Question: In WPF OuterGlowBitmapEffect is no longer supported nor rendered by Net4.0. DropShadow has a little in common and not acceptable in my case. My initial goal is to make a white blurry background for black ClearType text upon AeroGlass window to make it more readable on a dark scenes. I started to play with fx and HLSL. It is quite interesting and powerful but I still can not get closer to OuterGlowBitmapEffect.
My current dummy version that reflects the idea:
'''
sampler2D Sampler : register(S0);
#define PI 3.14f
float4 main(float2 uv : TEXCOORD) : COLOR
{
float4 px = tex2D(Sampler, uv);
/*
if (px.a > 0.9)
{
return px;
}
*/
const float d = 3;
int cnt = 0;
float a = 0;
for (float x = -0.1*d; x < 0.1*d; x += 0.05*d)
{
a += tex2D(Sampler, uv + float2(x, 0)).a;
a += tex2D(Sampler, uv + float2(0, x)).a;
a += tex2D(Sampler, uv + x).a;
cnt += 3;
}
a /= cnt;
float4 s = a;
float4 r = float4(px.rgb*px.a + s.rgb*(1-px.a), max(px.a, a));
return r;
}
'''
BTW: can I get a HLSL source for DropShadowEffect to use it as a reference? Can someone point me to an OuterGlowEffect algorithm in any language?
NOTE: Windows 7 Aero Glass title bar have such effect to make title more readable! That exactly what I'd like to have for my text on other parts of window (DwmExtendFrameIntoClientArea applied)
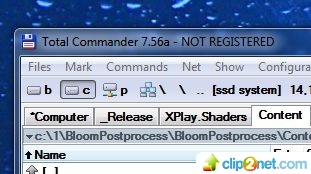
Answer: The general idea is to render the white text first, then blur it. And finally to use the blurred white text as the background image for the black text.
Your shader is a correct blur, but it's somewhat inefficient (redundant samples for x=0, for example). You can create a good large blur with two passes: one horizontal and one vertical blur. HLSL code:
'''
float4 PS_BlurHorizontal( float2 Tex : TEXCOORD0 ) : COLOR0
{
float Color = 0.0f;
Color += tex2D(sampler, float2(Tex.x - 3.0*blurSizeX, Tex.y)) * 0.09f;
Color += tex2D(sampler, float2(Tex.x - 2.0*blurSizeX, Tex.y)) * 0.11f;
Color += tex2D(sampler, float2(Tex.x - blurSizeX, Tex.y)) * 0.18f;
Color += tex2D(sampler, Tex) * 0.24f;
Color += tex2D(sampler, float2(Tex.x + blurSizeX, Tex.y)) * 0.18f;
Color += tex2D(sampler, float2(Tex.x + 2.0*blurSizeX, Tex.y)) * 0.11f;
Color += tex2D(sampler, float2(Tex.x + 3.0*blurSizeX, Tex.y)) * 0.09f;
return Color;
}
float4 PS_BlurVertical( float2 Tex : TEXCOORD0 ) : COLOR0
{
float Color = 0.0f;
Color += tex2D(sampler, float2(Tex.x, Tex.y - 3.0*blurSizeY)) * 0.09f;
Color += tex2D(sampler, float2(Tex.x, Tex.y - 2.0*blurSizeY)) * 0.11f;
Color += tex2D(sampler, float2(Tex.x, Tex.y - blurSizeY)) * 0.18f;
Color += tex2D(sampler, Tex) * 0.24f;
Color += tex2D(sampler, float2(Tex.x, Tex.y + blurSizeY)) * 0.18f;
Color += tex2D(sampler, float2(Tex.x, Tex.y + 2.0*blurSizeY)) * 0.11f;
Color += tex2D(sampler, float2(Tex.x, Tex.y + 3.0*blurSizeY)) * 0.09f;
return Color;
}
// weights: 0.09 + 0.11 + 0.18 + 0.24 + 0.18 + 0.11 + 0.9 = 1
// By default, weigths are symmetrical and sum up to 1,
// but they don't necessarily have to.
// You can change the weights to create more fancy results.
'''
These two 7-sample passes simulate a 7x7 gaussian blur (14 samples instead of 49). You can use more samples to improve the result (make blur wider) or just adjust the weights to create more soft look.